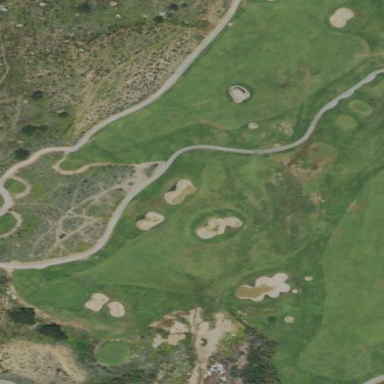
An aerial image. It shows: Area of rough grass used for golf.